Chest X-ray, PA view. Patient: 52 years old, sex M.
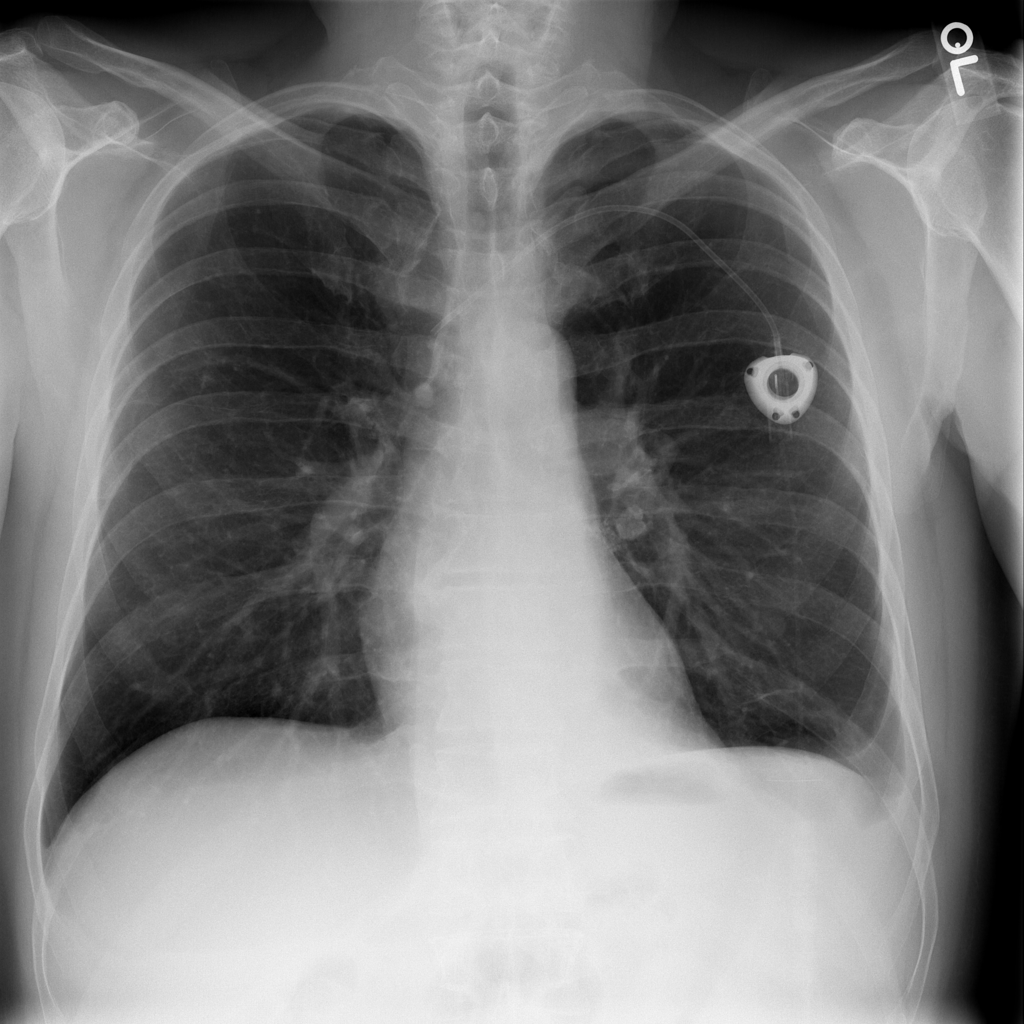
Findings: Atelectasis, Consolidation